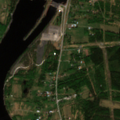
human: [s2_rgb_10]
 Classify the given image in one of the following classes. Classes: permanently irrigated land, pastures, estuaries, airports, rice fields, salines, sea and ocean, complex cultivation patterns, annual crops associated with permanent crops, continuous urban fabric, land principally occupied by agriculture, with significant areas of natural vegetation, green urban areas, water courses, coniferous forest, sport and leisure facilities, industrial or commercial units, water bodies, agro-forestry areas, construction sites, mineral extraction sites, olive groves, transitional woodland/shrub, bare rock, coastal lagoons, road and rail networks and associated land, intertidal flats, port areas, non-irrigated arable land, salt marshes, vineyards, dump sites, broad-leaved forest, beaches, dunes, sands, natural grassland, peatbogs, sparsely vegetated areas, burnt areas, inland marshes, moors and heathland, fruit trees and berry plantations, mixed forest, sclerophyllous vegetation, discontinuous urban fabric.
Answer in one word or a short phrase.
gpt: land principally occupied by agriculture, with significant areas of natural vegetation, mixed forest, water courses